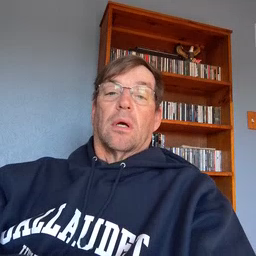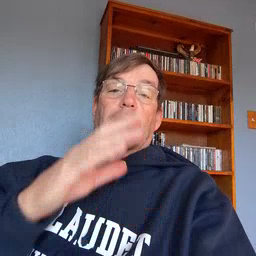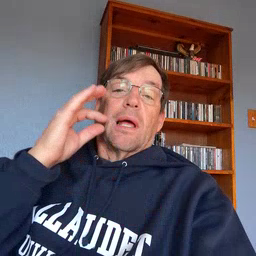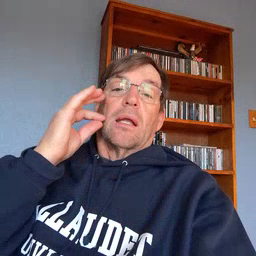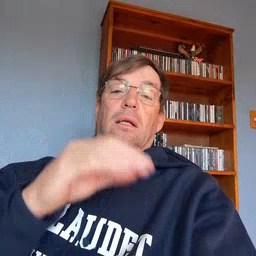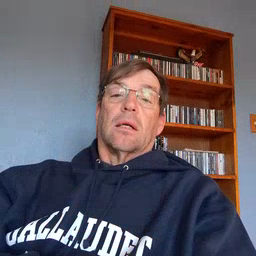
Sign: cat